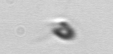
Label: Pyramimonas